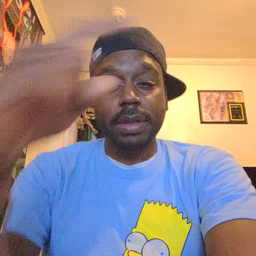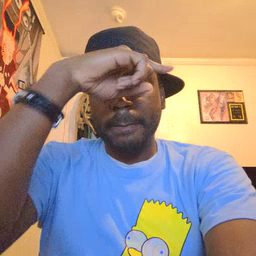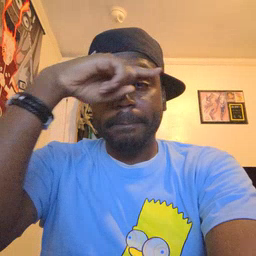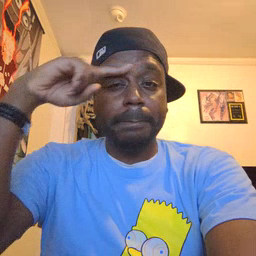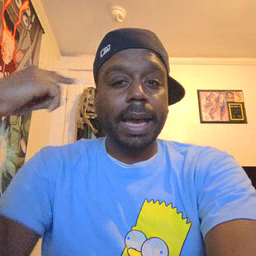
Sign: black